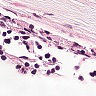
Metastatic tissue present: no